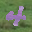
Label: 4